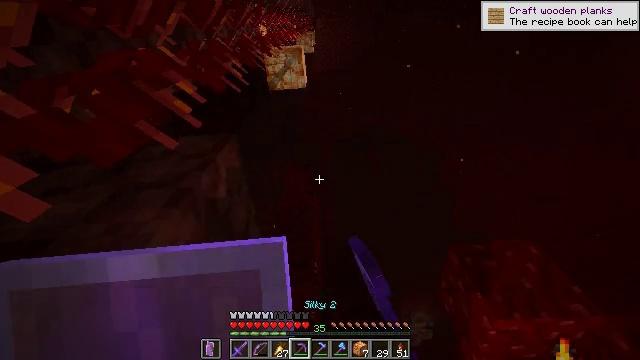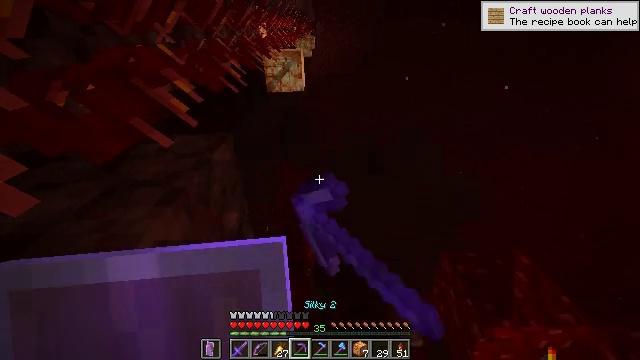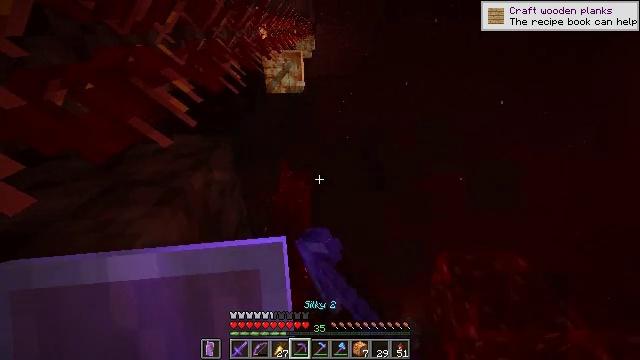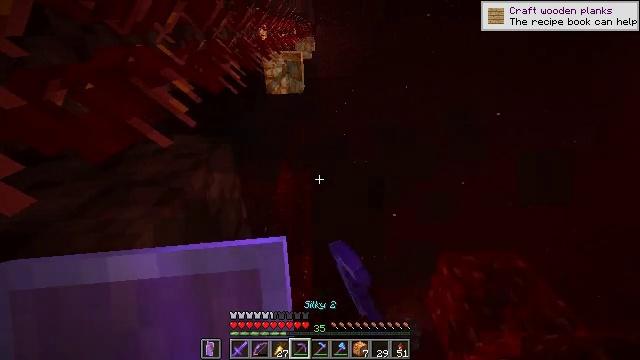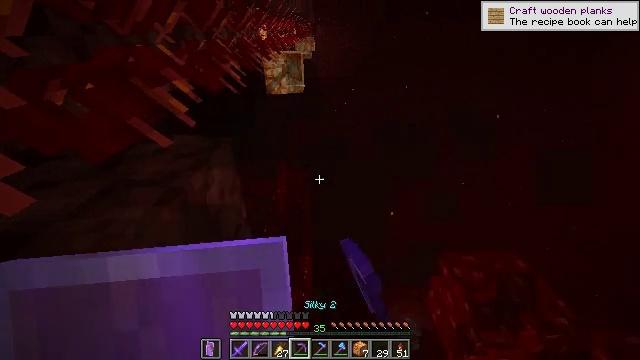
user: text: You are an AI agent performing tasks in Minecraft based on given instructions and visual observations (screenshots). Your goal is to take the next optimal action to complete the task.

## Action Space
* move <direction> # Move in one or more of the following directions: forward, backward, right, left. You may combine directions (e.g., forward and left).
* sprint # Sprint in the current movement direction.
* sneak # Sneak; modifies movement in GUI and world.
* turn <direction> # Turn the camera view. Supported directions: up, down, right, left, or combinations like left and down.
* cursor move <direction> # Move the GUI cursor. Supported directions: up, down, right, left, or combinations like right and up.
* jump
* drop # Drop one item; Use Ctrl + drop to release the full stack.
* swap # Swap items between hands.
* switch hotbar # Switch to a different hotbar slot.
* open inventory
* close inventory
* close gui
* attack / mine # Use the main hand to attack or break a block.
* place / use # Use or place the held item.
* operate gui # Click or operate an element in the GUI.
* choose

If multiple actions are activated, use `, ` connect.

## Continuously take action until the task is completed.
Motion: motion action
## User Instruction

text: Break the black stained glass.
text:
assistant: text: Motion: turn right, attack / mine
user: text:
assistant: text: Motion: attack / mine
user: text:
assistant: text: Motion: attack / mine
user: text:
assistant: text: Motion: attack / mine
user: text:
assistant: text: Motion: attack / mine